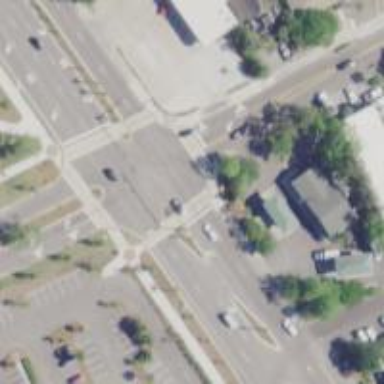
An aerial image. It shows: Crossing road.